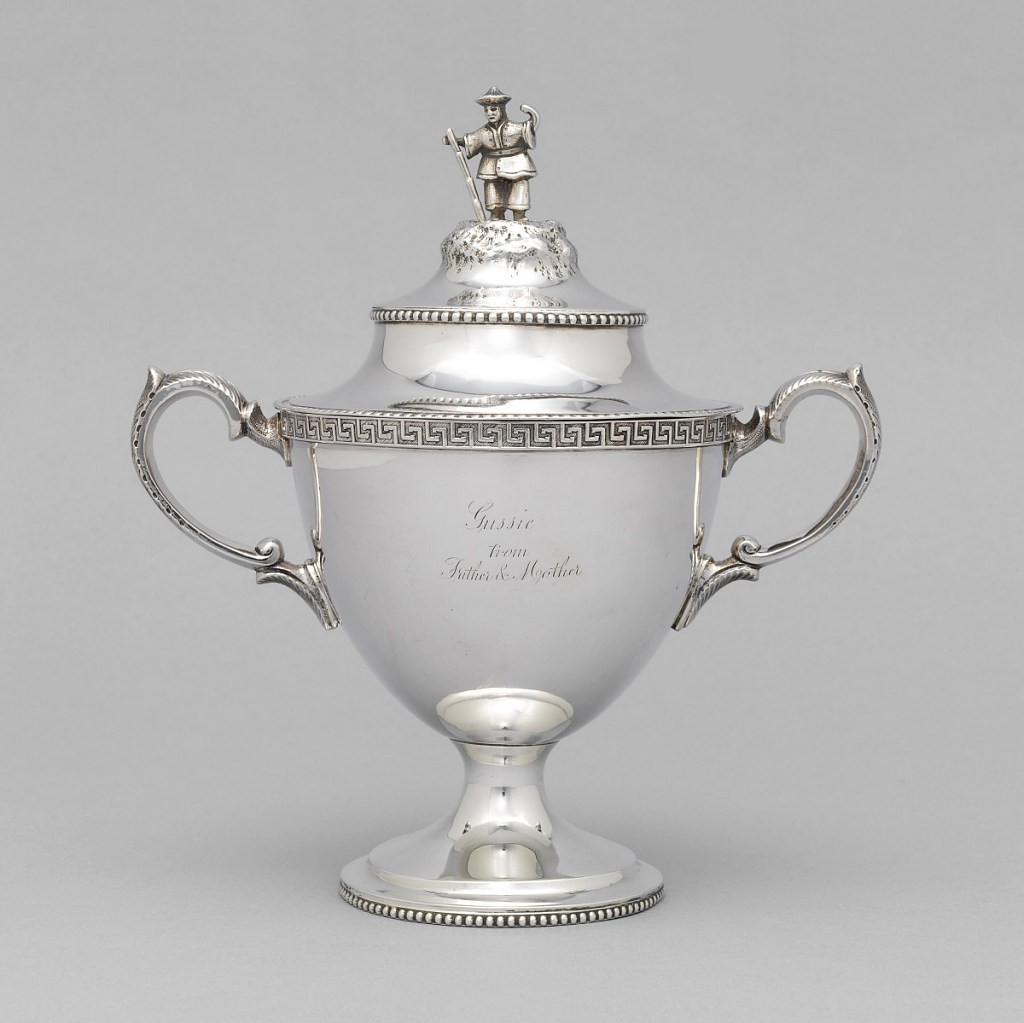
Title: Sugar Bowl
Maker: R. & W. Wilson, Philadelphia, Philadelphia, Pennsylvania, active ca. 1825 – ca. 1846
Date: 1825–1846
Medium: silver
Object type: sugar bowl
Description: Ovoid body on spreading foot, with bead edging and fret band; two scrolled handles.  Cover in concave tiers, with figure of standing Asian figure holding a bamboo staff.